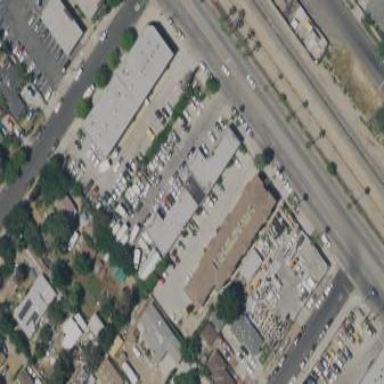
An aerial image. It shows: Commercial building.